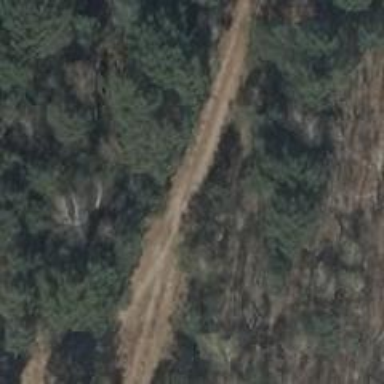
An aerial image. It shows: Sandy track road with grade3 tracktype.